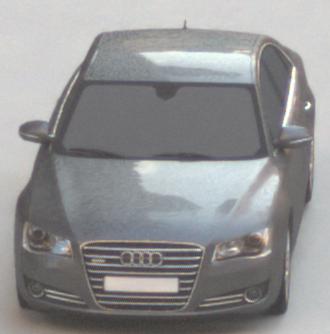
Make: Audi
Model: A8 D4
Model produced from: 2009
Model produced until: 2017
Doors: 4
Color: gray
Road condition: dry road
Daytime: sunrise or sunset
Contrast: low contrast